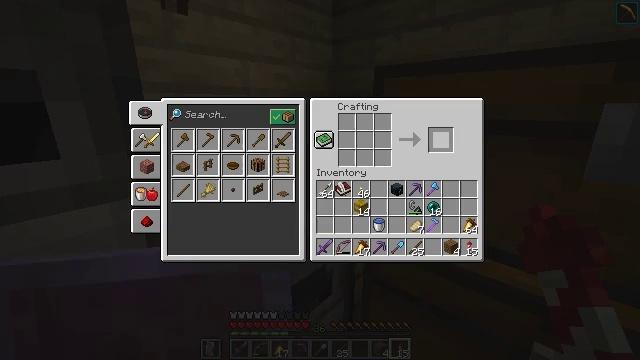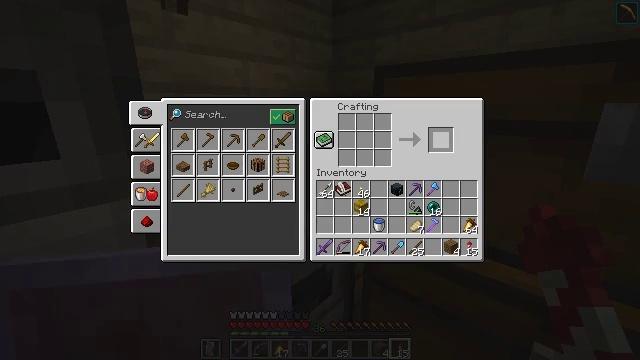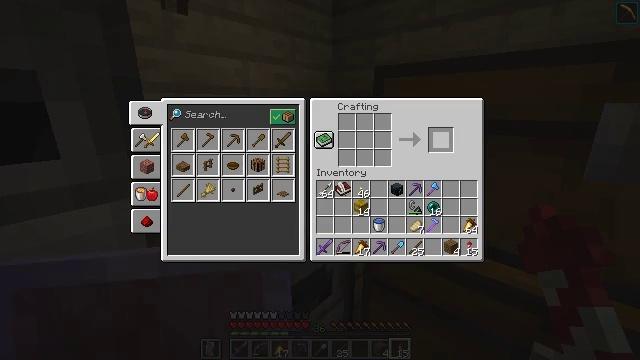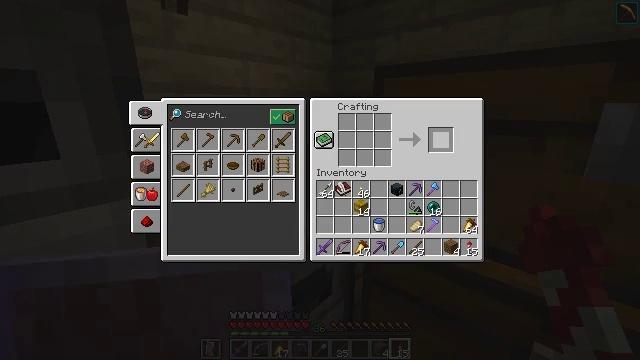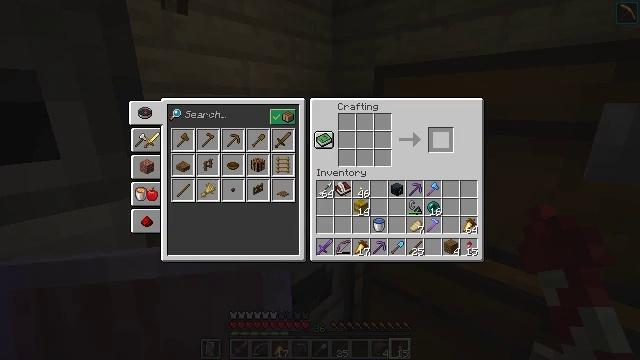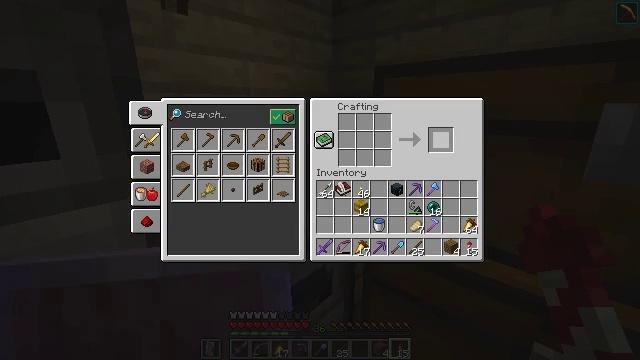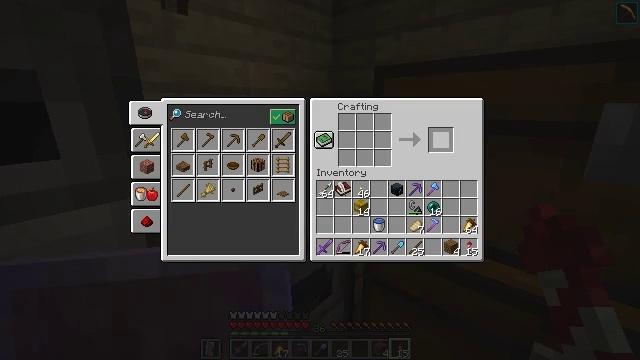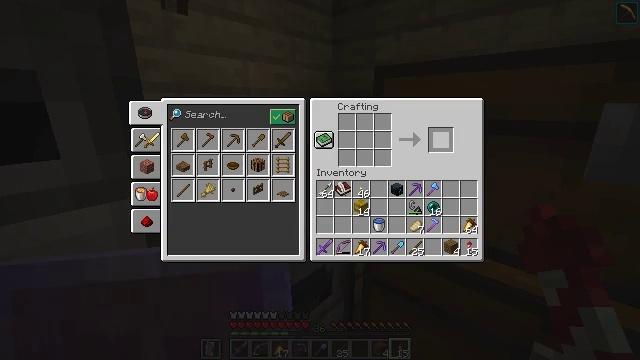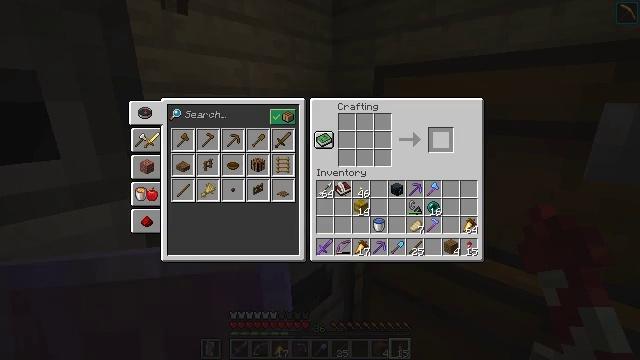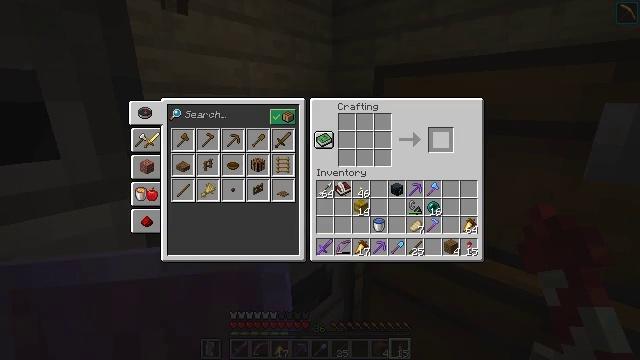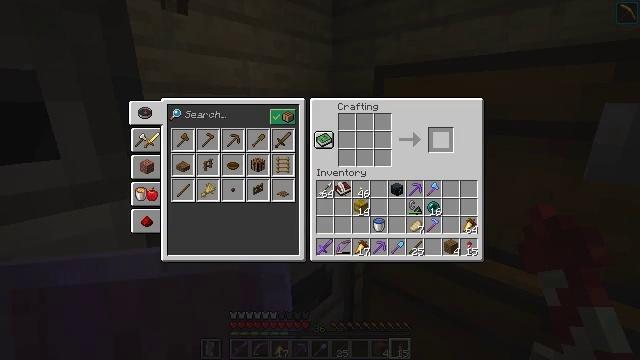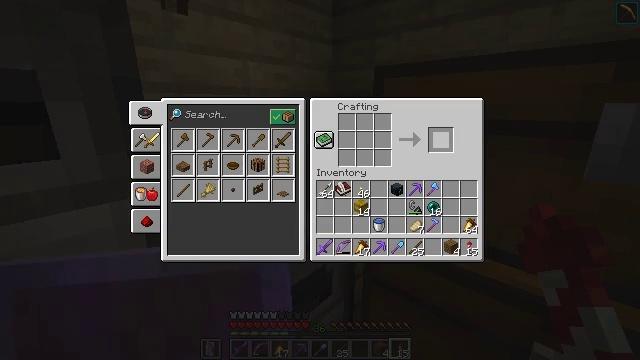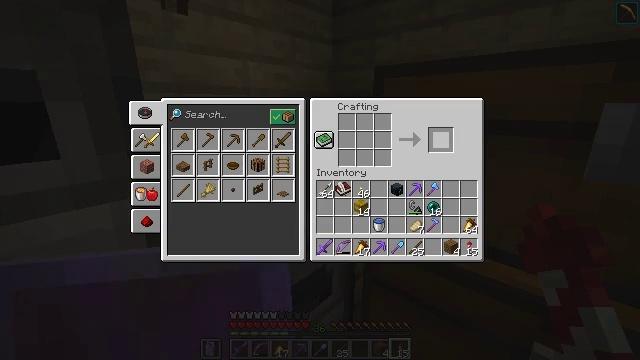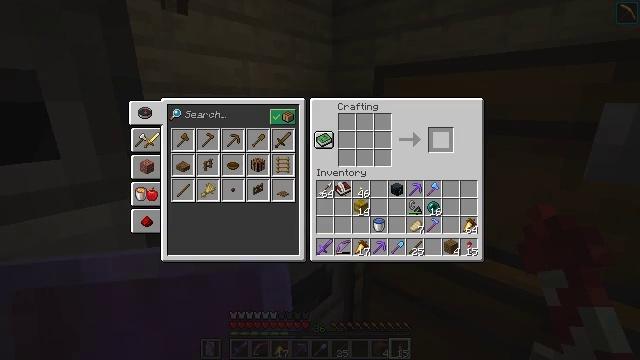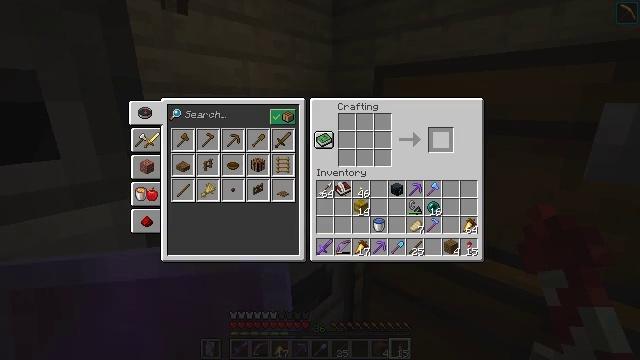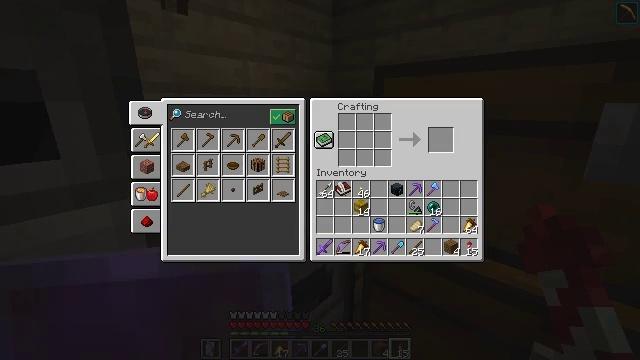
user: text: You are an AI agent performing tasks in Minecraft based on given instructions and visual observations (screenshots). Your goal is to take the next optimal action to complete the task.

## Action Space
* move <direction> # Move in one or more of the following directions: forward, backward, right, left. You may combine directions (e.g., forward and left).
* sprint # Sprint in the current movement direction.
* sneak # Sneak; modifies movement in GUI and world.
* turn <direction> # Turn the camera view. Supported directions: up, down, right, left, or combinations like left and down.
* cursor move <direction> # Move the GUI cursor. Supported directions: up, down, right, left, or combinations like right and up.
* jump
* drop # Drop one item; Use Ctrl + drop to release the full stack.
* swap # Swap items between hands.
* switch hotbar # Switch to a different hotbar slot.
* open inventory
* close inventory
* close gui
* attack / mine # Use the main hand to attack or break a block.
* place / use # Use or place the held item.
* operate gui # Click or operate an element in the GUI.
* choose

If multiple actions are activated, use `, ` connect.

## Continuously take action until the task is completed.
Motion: motion action
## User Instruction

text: Create a crafting table from wooden planks.
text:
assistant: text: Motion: open gui
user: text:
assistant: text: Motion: no_op
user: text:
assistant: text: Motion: no_op
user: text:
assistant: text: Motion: no_op
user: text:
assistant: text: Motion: no_op
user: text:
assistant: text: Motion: no_op
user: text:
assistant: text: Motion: no_op
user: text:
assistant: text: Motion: no_op
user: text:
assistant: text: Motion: no_op
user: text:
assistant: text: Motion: no_op
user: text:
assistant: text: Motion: no_op
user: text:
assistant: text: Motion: no_op
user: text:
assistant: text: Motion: no_op
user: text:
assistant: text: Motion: no_op
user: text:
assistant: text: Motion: cursor move left
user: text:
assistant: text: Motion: cursor move left and down
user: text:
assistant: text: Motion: cursor move left and down
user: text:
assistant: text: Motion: cursor move left and down
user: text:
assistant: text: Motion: cursor move left
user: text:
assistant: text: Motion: cursor move left
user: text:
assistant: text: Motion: cursor move left
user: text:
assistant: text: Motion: no_op
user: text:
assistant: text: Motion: no_op
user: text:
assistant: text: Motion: no_op
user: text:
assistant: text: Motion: no_op
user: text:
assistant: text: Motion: no_op
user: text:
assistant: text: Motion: cursor move up
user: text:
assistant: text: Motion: no_op
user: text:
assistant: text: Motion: no_op
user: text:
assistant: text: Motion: no_op